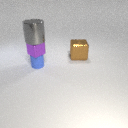
small blue rubber cylinder below small purple metal cube